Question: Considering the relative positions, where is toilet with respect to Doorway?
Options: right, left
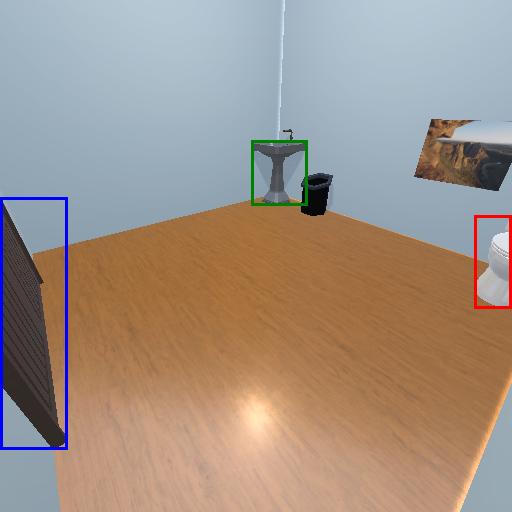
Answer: right